Question: I have made a UICollection who contain only 2 cells and with a footer who contain a button "Show me more". And when we click on the button "Show me more" it should append 2 more cells in the UICollection.

My problem is when I click on the button the UICollection doesn't reload and append the 2 new cells. I checked different post about infinite scrolling, but I can't resolve my problem. Here is my code:
My button and his function
My collection
'
'''
var numberOfUser: Int = 2
class HomeDatasource: Datasource, JSONDecodable {
override func footerClasses() -> [DatasourceCell.Type]? {
return [UserFooter.self]
}
override func cellClasses() -> [DatasourceCell.Type] {
return [UserCell.self, TweetCell.self] //UserCell -> section 0 and TweetCell -> section 1
}
override func item(_ indexPath: IndexPath) -> Any? {
if indexPath.section == 1 {
return tweets[indexPath.item]
}
return users[indexPath.item]
}
override func numberOfItems(_ section: Int) -> Int {
if section == 1 {
return tweets.count
}
return numberOfUser //users.count
}
override func numberOfSections() -> Int {
return 2
}
func incrementNumberOfUser() {
if numberOfUser <= users.count {
numberOfUser = numberOfUser + 2
}
}
}
'''
'
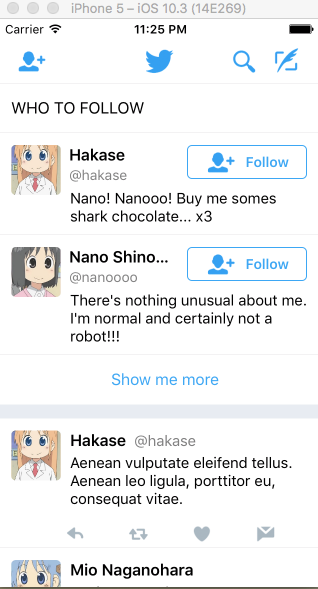
Answer: this line
'''
HomeDatasourceController().collectionView?.reloadData()
'''
seems to be the cause. Because you are creating a new 'HomeDatasourceController' although at the time of reloading it should already exist. So you should reuse the already existing instance of 'HomeDatasourceController'.
Somewhere you created an instance e.g.
'''
let datasourceController = HomeDatasourceController()
'''
now reuse that instance in
'''
func handleShowMore() {
homeDatasource?.incrementNumberOfUser()
datasourceController.collectionView?.reloadData()
}
'''